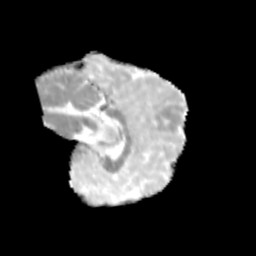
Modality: MD
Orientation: sagittal
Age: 10
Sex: male
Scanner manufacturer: siemens
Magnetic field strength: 3 T
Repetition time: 3.8 s
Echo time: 0.07 s